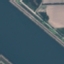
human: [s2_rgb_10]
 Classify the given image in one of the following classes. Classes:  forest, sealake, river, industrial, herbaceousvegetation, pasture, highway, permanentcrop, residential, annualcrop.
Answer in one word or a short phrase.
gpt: River